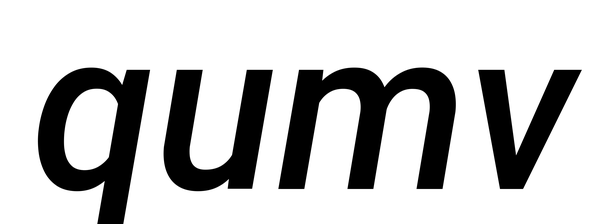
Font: Roboto-Italic_Medium_Italic